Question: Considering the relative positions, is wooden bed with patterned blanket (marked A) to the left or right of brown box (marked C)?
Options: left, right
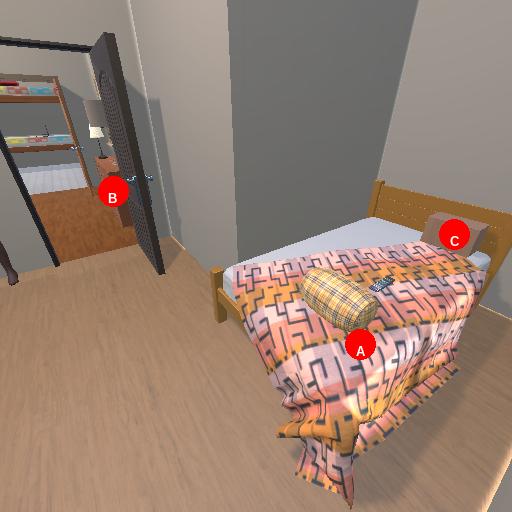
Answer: left